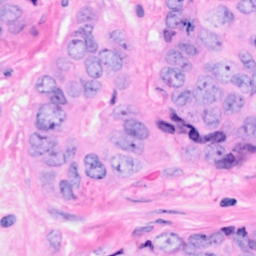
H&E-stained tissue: Breast